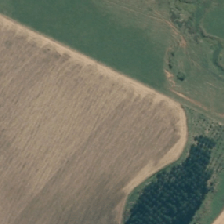
Land cover: shortrotation_cropland